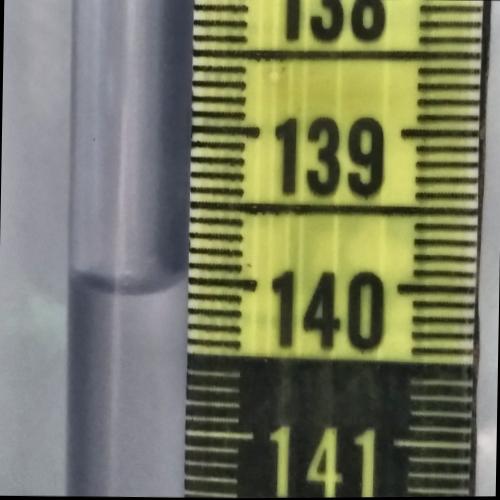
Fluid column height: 140.1 cm